Brain MRI, modality: hrT2
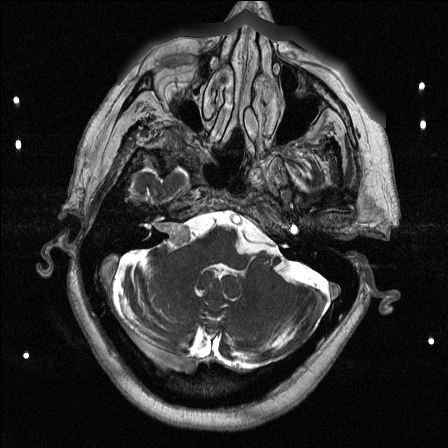